Question: I have this image

How to OCR it?
I know this is very challenging, but I would really appreciate any help.
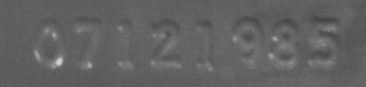
Answer: If you have the time to develop the detection yourself, I would do it roughly like this:
1. Get 1000 images or so and either OCR them yourself or let the people on Amazon Mechanical Turk do it for you, it will cost virtually nothing. Now you have something to tune your algorithm on and measure how well you are doing.
2. Like Ryan wrote, play with standard image filters, contrast, color, gauss, etc, manually or with something like http://www.roborealm.com/ . See if you can't find a combination that makes the text really stand out.
3. Try the libraries again
4. If the libs still don't work, try to use your knowledge of the picture to split it into separate digits. You know how many digits there should be and roughly how many pixels each should take. Use edge detection or something (perhaps standard OCR feature extraction, together with clustering will give you each digit as a cluster?) to find the digits and split them out separately.
5. Do standard OCR feature extraction (don't be too creative - use existing libraries or at least read up on what the most common and simple are) on each digit and feed those features, together with the answer you got under 1) into a neural network or a SVM.
6. Improve your feature set until the machine learning works.
Since you have only ten digits, which are fairly consistent between images, this should work.